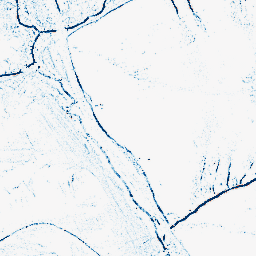
Category: morphological
Decomposition family: morphological_square
Decomposition parameters: operation: closing
size: 3
Upsampling method: lanczos
Upsampling parameters: scale: 4
Upsampling scale: 4